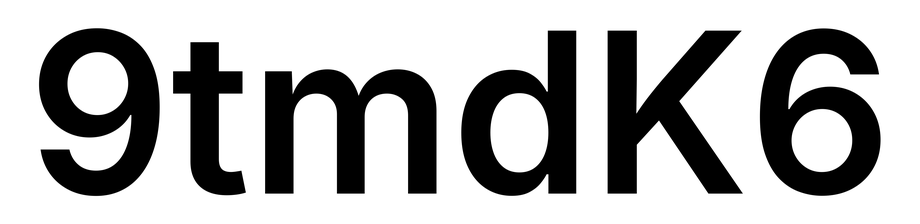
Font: Inter_SemiBold